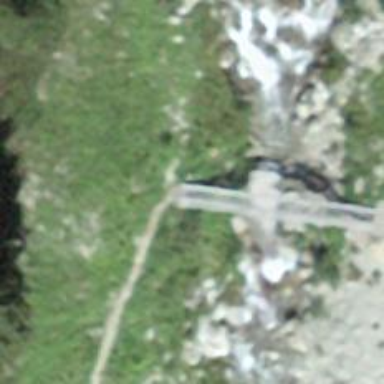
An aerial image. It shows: Path on bridge.